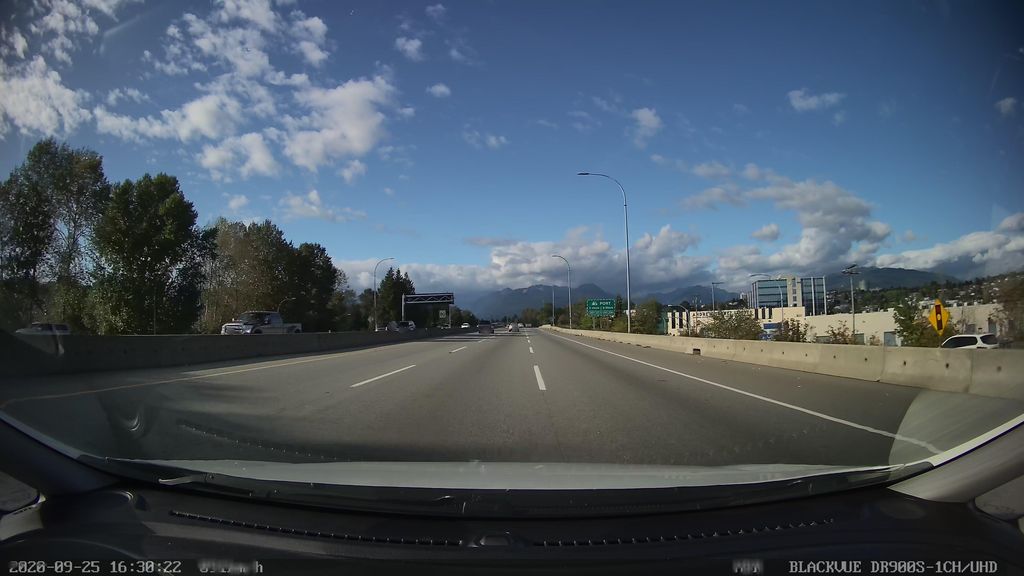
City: vancouver